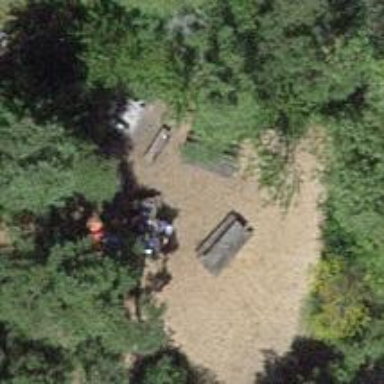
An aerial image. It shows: Picnic site popular for tourists.